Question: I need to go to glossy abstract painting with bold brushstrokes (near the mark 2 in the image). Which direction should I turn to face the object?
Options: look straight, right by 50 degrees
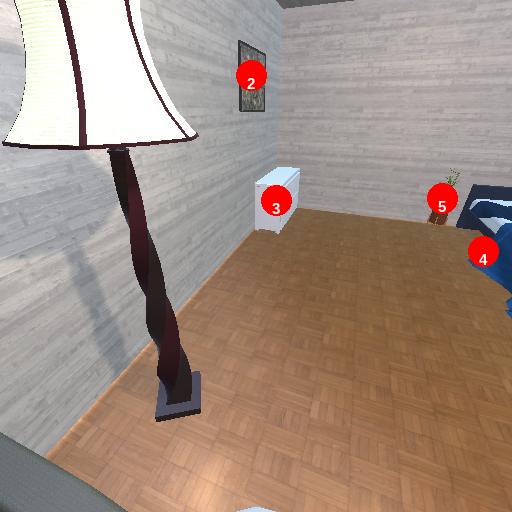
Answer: look straight